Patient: sex M, age 65
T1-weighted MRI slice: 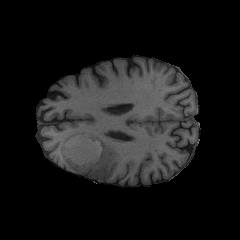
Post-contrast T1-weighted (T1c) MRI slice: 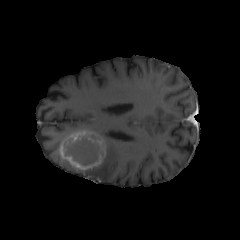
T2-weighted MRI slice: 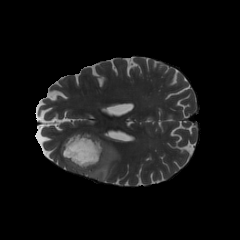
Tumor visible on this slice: yes
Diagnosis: Glioblastoma, IDH-wildtype
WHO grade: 4